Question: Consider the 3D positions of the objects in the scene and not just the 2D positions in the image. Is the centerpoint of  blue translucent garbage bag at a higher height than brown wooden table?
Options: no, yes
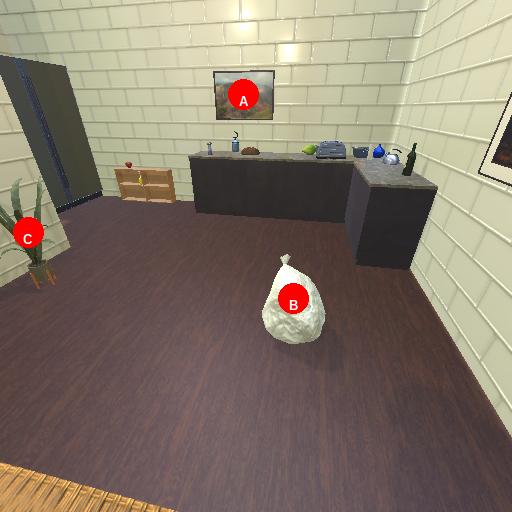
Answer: no